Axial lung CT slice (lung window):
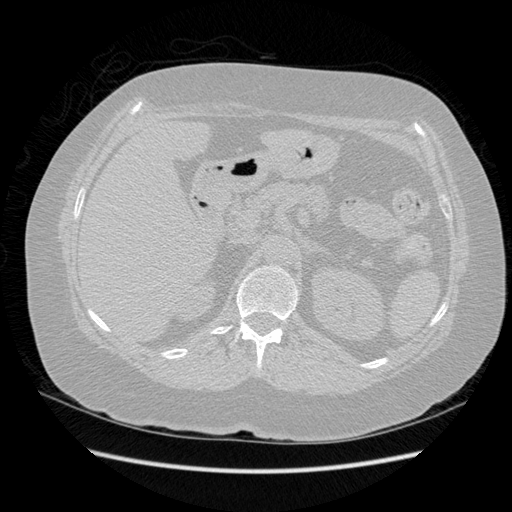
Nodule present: no